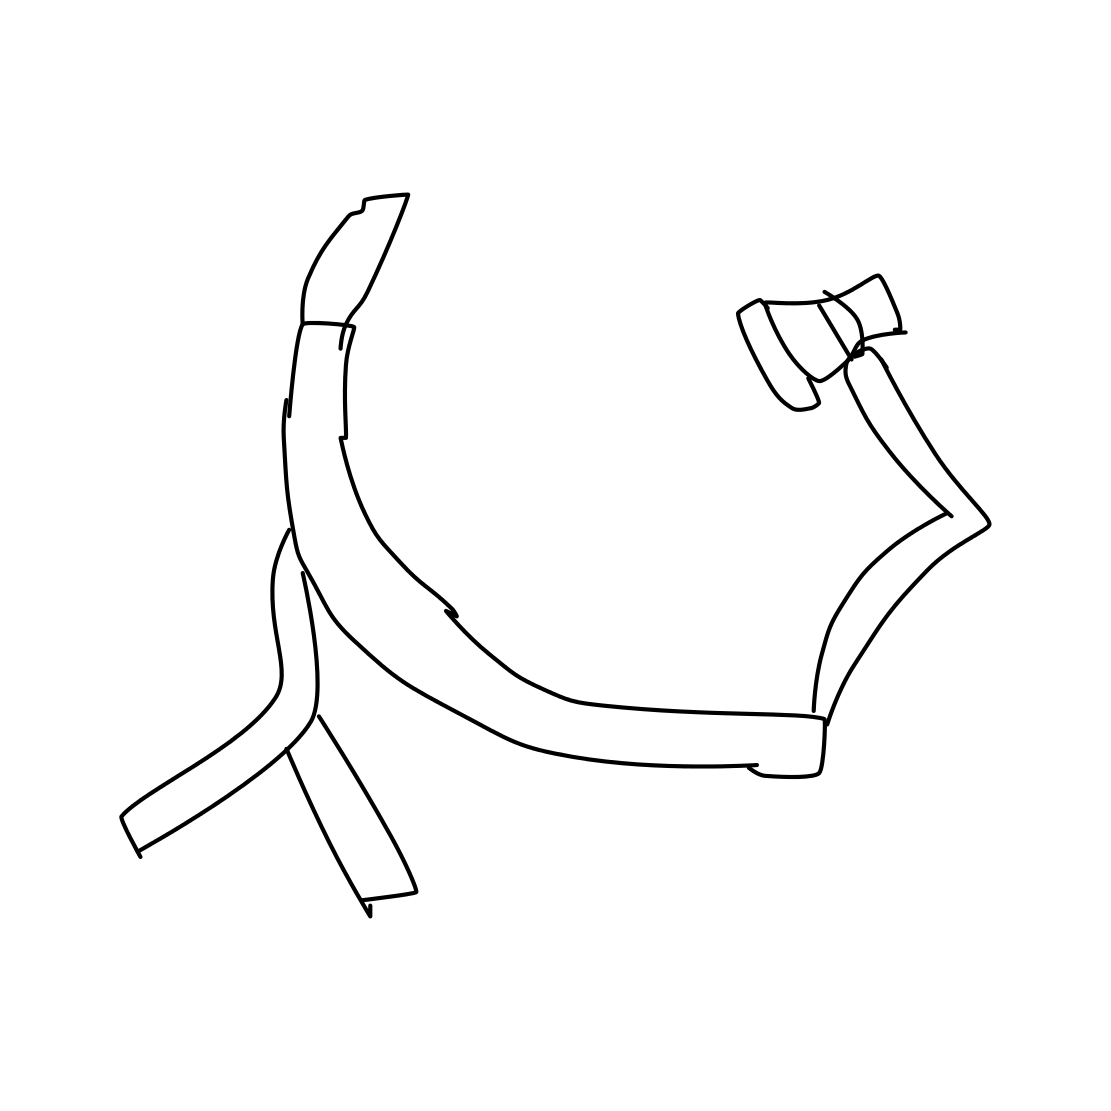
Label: satellite dish